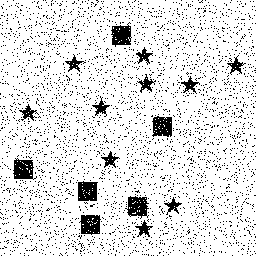
Squares: 6
Triangles: 0
Stars: 10
Total shapes: 16